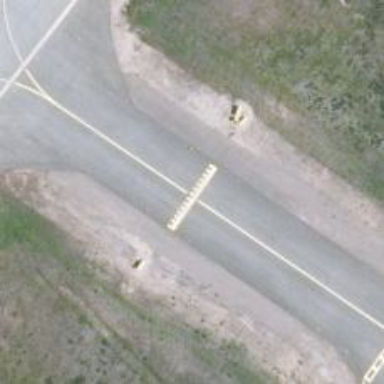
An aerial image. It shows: Taxiway at the airport with asphalt surface.